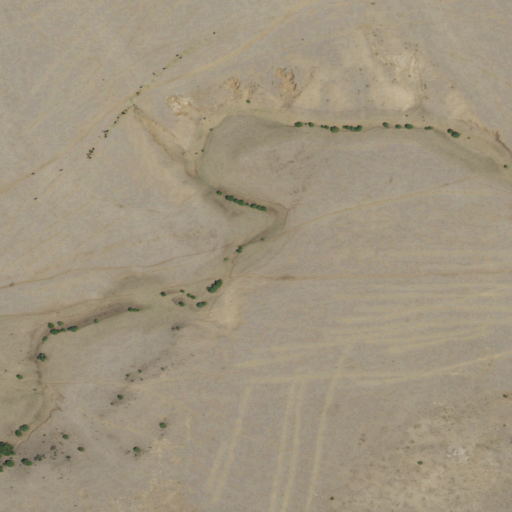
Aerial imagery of valley in New Mexico named Cherry Canyon containing grassland and shrub